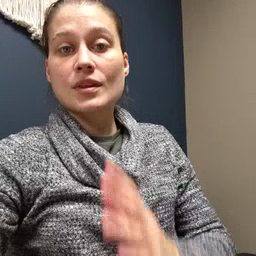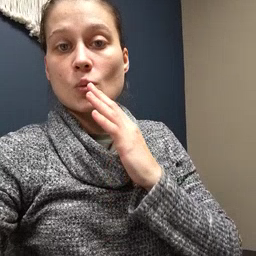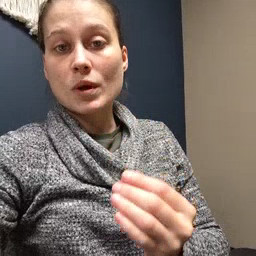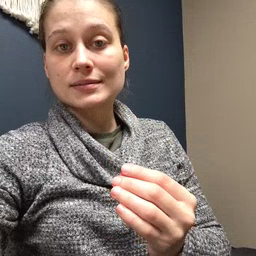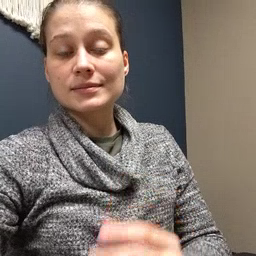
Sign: wet